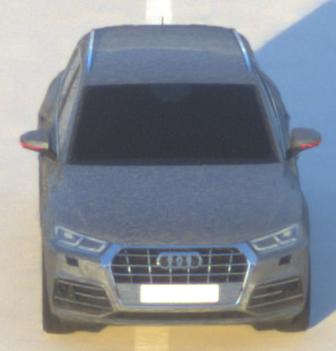
Make: Audi
Model: Q5 45 TFSI
Detailed model: Q5 (FY)
Model produced from: 2019/01
Model produced until: 2019/05
Doors: 5
Color: gray
Road condition: dry road
Daytime: sunrise or sunset
Contrast: medium contrast